Question: is there any way to hide shadow color of UITabBar from it's selected items.
for some reason i'm assigning different background images to tabbar on the basis of selected tab index rather than assigning image to individual tab. there is white shadow behind the selected tab. can we disable or remove this shadow?

Thanks.
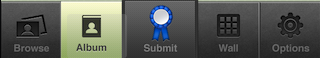
Answer: For iOS 5+
In AppDelegate set something like:
'''
- (BOOL)application:(UIApplication *)application didFinishLaunchingWithOptions:(NSDictionary *)launchOptions
{
[[UITabBar appearance] setSelectionIndicatorImage:[UIImage imageNamed:@"transparent_image.png"]];
return YES;
}
'''
where transparent_image.png is a full transparent image =)
Don't know if this is the best approach since I recently started with iOS, but think this can help you.